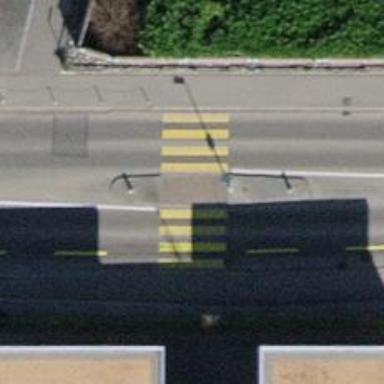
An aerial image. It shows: Marked footway crossing with zebra crossing island.